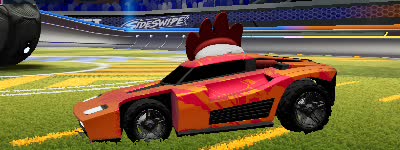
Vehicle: breakout